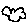
Label: cloud